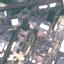
Label: Industrial